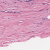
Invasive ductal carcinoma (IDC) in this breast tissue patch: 0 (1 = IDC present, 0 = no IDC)